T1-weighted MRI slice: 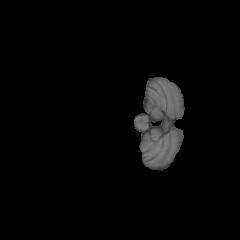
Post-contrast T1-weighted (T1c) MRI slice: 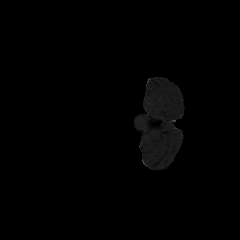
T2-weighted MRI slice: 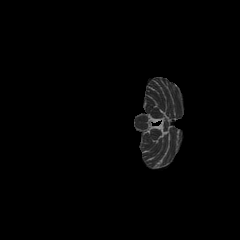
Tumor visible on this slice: no